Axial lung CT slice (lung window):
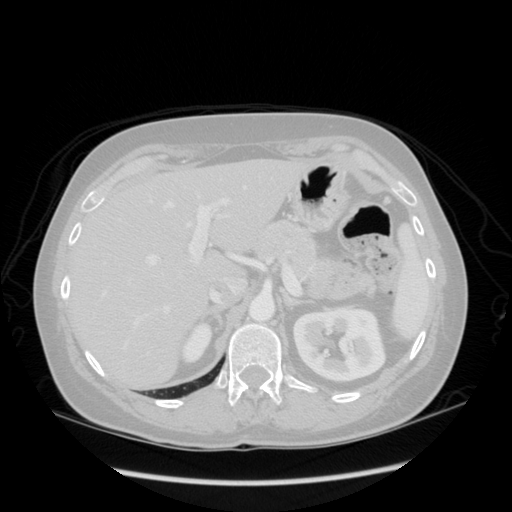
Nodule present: no